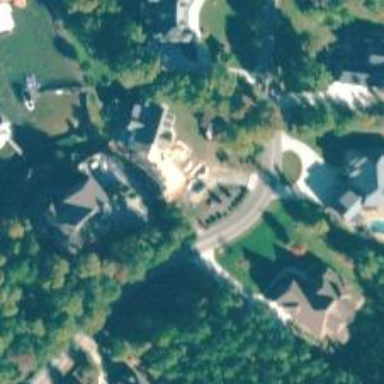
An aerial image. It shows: Driveway.